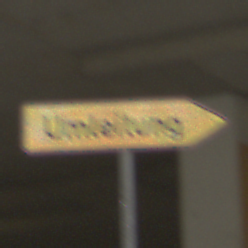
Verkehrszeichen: UmleitungswegweiserRechtsweisend
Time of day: Midday
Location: Roofed (Urban)
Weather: Overcast
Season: NotSpecified
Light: Artificial